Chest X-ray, PA view. Patient: 55 years old, sex M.
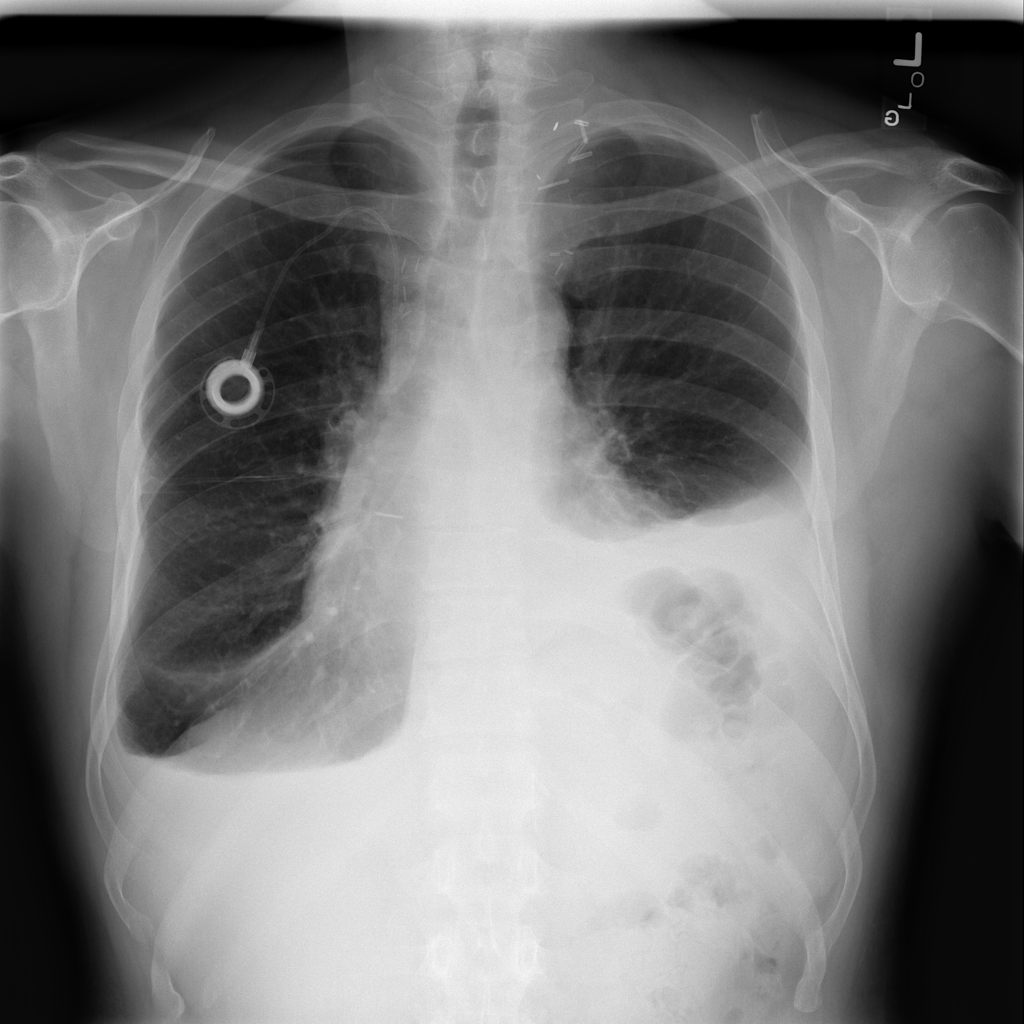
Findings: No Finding